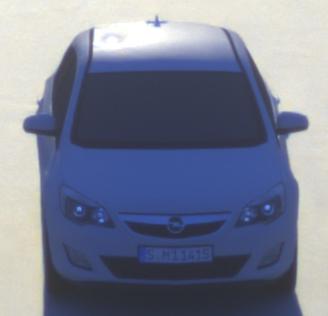
Make: Opel
Model: Astra 1.4 ecoFlex
Detailed model: Astra (J)
Model produced from: 2009/12
Model produced until: 2010/12
Doors: 5
Color: white
Road condition: dry road
Daytime: sunrise or sunset
Contrast: medium contrast